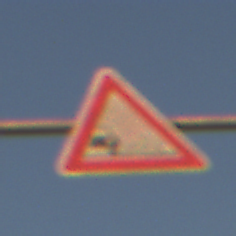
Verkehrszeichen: SplittSchotter
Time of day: SunriseSunset
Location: Outdoor (Nature)
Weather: Clear
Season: NotSpecified
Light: Natural